Question: I have an 'UIScrollView' when I present a form to the user. You can see a screenshot of my storyboard over here. Below the pickers there is a submit button.

What I want to do now is, when a user presses submit. On top of the tableview appears a uitableview with all the previous set exceptions.
My question is now, how can I put a 'tableview' on top of the 'scrollview' when the submit button is pressed?
Hope anyone can help me!
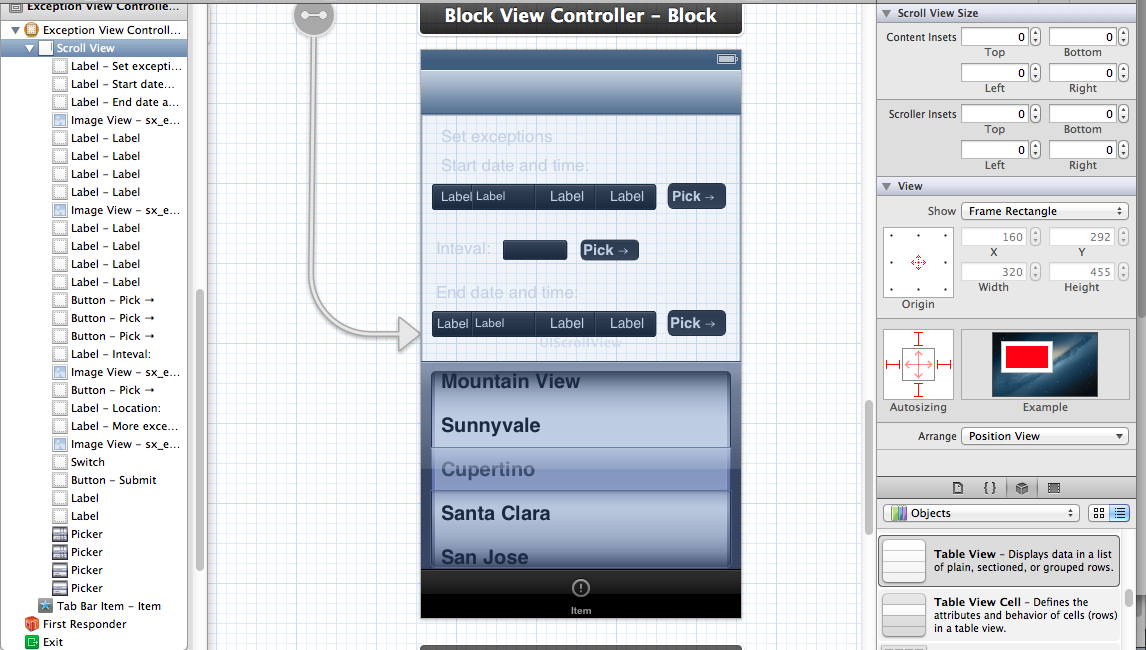
Answer: use this code...
'''
[scrollView addSubView:tableView];
[scrollview bringSubviewToFront:tableView];
'''